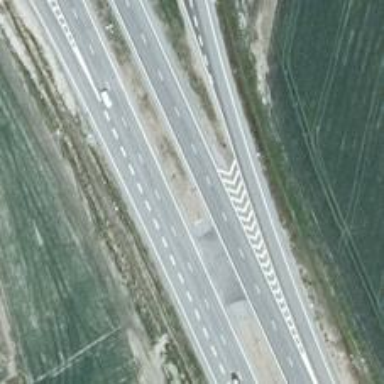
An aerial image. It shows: Tertiary motorway link with high functional class.